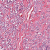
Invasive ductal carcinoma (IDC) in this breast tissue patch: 1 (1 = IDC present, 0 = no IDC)